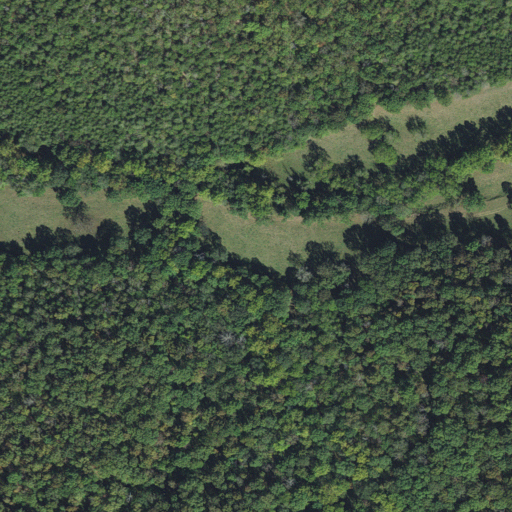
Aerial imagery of valley in Arkansas named Hunt Hollow containing deciduous forest, mixed forest, evergreen forest, pasture, and barren land